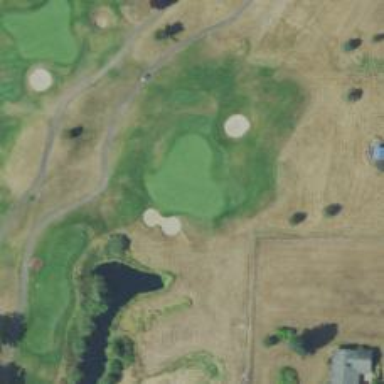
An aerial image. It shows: View of golf hole.